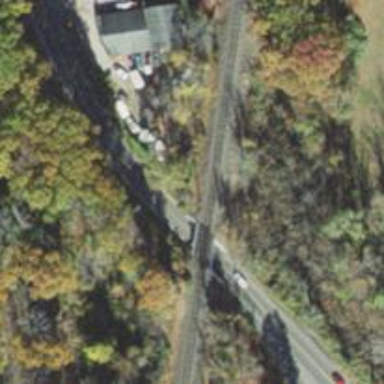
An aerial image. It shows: Railway track.